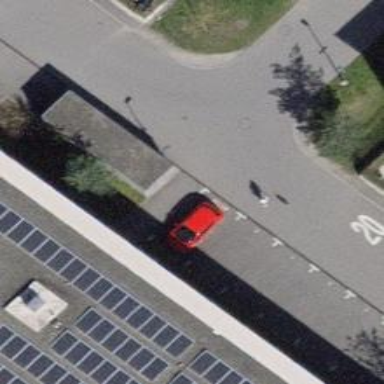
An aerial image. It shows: Car-sharing service available at this location.